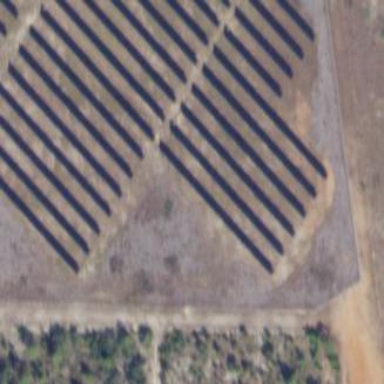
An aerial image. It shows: Solar power generator utilizing photovoltaic technology with solar photovoltaic panels.